Question: How to add labels with sum for column. I need to do that with chart stacked series from silverlight toolkit

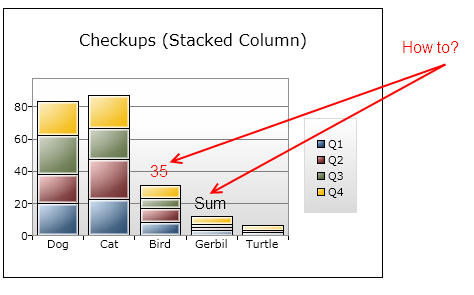
Answer: 1. Was created custom StackedColumnSeriesEx! Here you should find define that we are using new custom data points type and we can find sum of datapoints values. Also we should define which datapoint is located TOP most in StackedColumnSeries: public class StackedColumnSeriesEx : StackedColumnSeries
{
protected override DataPoint CreateDataPoint()
{
// Custom data point with new fields.
return new CustomDataPoint();
}
protected override void UpdateDataItemPlacement(IEnumerable<DataItem> dataItems)
{
// Calculate sum here.
foreach (var group in this.IndependentValueGroups)
{
decimal sum = 0;
foreach (var dataItem in group.DataItems)
{
double currentValue = 0;
if (ValueHelper.TryConvert(dataItem.ActualDependentValue, out currentValue))
{
sum += Convert.ToDecimal(currentValue);
}
}
// Set sum and find most top point
foreach (DataItem dataItem in group.DataItems)
{
int index = group.DataItems.IndexOf(dataItem);
var convertedDataItem = dataItem.DataPoint as CustomDataPoint;
if (convertedDataItem == null)
{
continue;
}
convertedDataItem.SeriesDefinition = dataItem.SeriesDefinition;
convertedDataItem.IsTopPoint = index + 1 == group.DataItems.Count();
convertedDataItem.DependentValueSum = sum;
}
}
base.UpdateDataItemPlacement(dataItems);
}
}
2. New CustomDataPoint with few new dependency properies IsTopPoint - bool value indicating whether current point is top most point! DependentValueSum - double value to display. Dependency property
3. New style of CustomDataPoint to draw text DependentValueSum in case if its most top value:
'
'''
<Setter Property="Template">
<Setter.Value>
<ControlTemplate TargetType="local:CustomDataPoint">
<Grid x:Name="Root"
Opacity="0">
<ToolTipService.ToolTip>
<ToolTip BorderThickness="0"
DataContext="{Binding RelativeSource={RelativeSource TemplatedParent}}"
Background="Transparent"
BorderBrush="Transparent">
<ToolTip.Template>
<ControlTemplate TargetType="ToolTip">
<Charts:ExpensesToolTip HorizontalAlignment="Stretch"
VerticalAlignment="Stretch" />
</ControlTemplate>
</ToolTip.Template>
</ToolTip>
</ToolTipService.ToolTip>
<VisualStateManager.VisualStateGroups>
<VisualStateGroup x:Name="CommonStates">
<VisualStateGroup.Transitions>
<VisualTransition GeneratedDuration="0:0:0.1" />
</VisualStateGroup.Transitions>
<VisualState x:Name="Normal" />
<VisualState x:Name="MouseOver" />
</VisualStateGroup>
<VisualStateGroup x:Name="SelectionStates">
<VisualStateGroup.Transitions>
<VisualTransition GeneratedDuration="0:0:0.1" />
</VisualStateGroup.Transitions>
<VisualState x:Name="Unselected" />
<VisualState x:Name="Selected" />
</VisualStateGroup>
<VisualStateGroup x:Name="RevealStates">
<VisualStateGroup.Transitions>
<VisualTransition GeneratedDuration="0:0:0.5" />
</VisualStateGroup.Transitions>
<VisualState x:Name="Shown">
<Storyboard>
<DoubleAnimation Duration="0"
To="1"
Storyboard.TargetProperty="Opacity"
Storyboard.TargetName="Root" />
</Storyboard>
</VisualState>
<VisualState x:Name="Hidden">
<Storyboard>
<DoubleAnimation Duration="0"
To="0"
Storyboard.TargetProperty="Opacity"
Storyboard.TargetName="Root" />
</Storyboard>
</VisualState>
</VisualStateGroup>
</VisualStateManager.VisualStateGroups><TextBlock Text="{TemplateBinding DependentValuesSum}"
VerticalAlignment="Top" Margin="-2,-21,0,0" TextAlignment="Center"
Visibility="{Binding IsTopPoint, Converter={StaticResource VisibilityConverter}, RelativeSource={RelativeSource TemplatedParent}}"
HorizontalAlignment="Center" />
<Grid x:Name="grid"
Background="{TemplateBinding Background}">
<Grid.OpacityMask>
<LinearGradientBrush EndPoint="0.5,1"
StartPoint="0.5,0">
<GradientStop Color="#87FFFFFF" />
<GradientStop Color="#D6FFFFFF"
Offset="1" />
</LinearGradientBrush>
</Grid.OpacityMask>
</Grid>
</Grid>
</ControlTemplate>
</Setter.Value>
</Setter>
</Style>'
'''